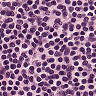
Metastatic tissue present: no